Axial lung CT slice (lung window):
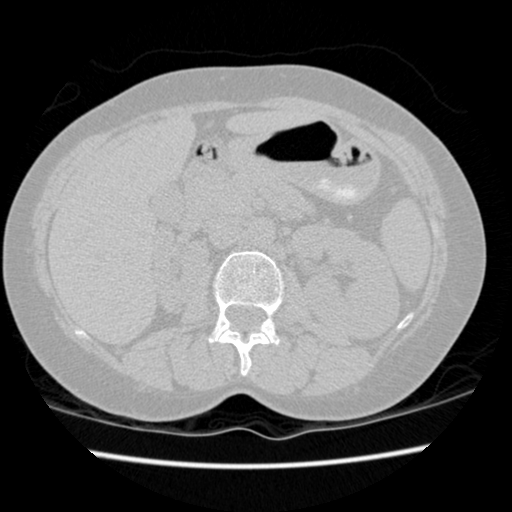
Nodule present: no